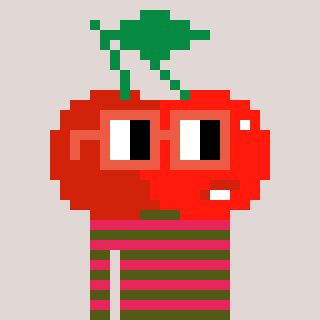
a pixel art character with square orange glasses, a cherry-shaped head and a redpinkish-colored body on a warm background